Field crop: tomato
Growth stage: 1
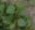
Species: solanum